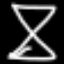
Label: hourglass